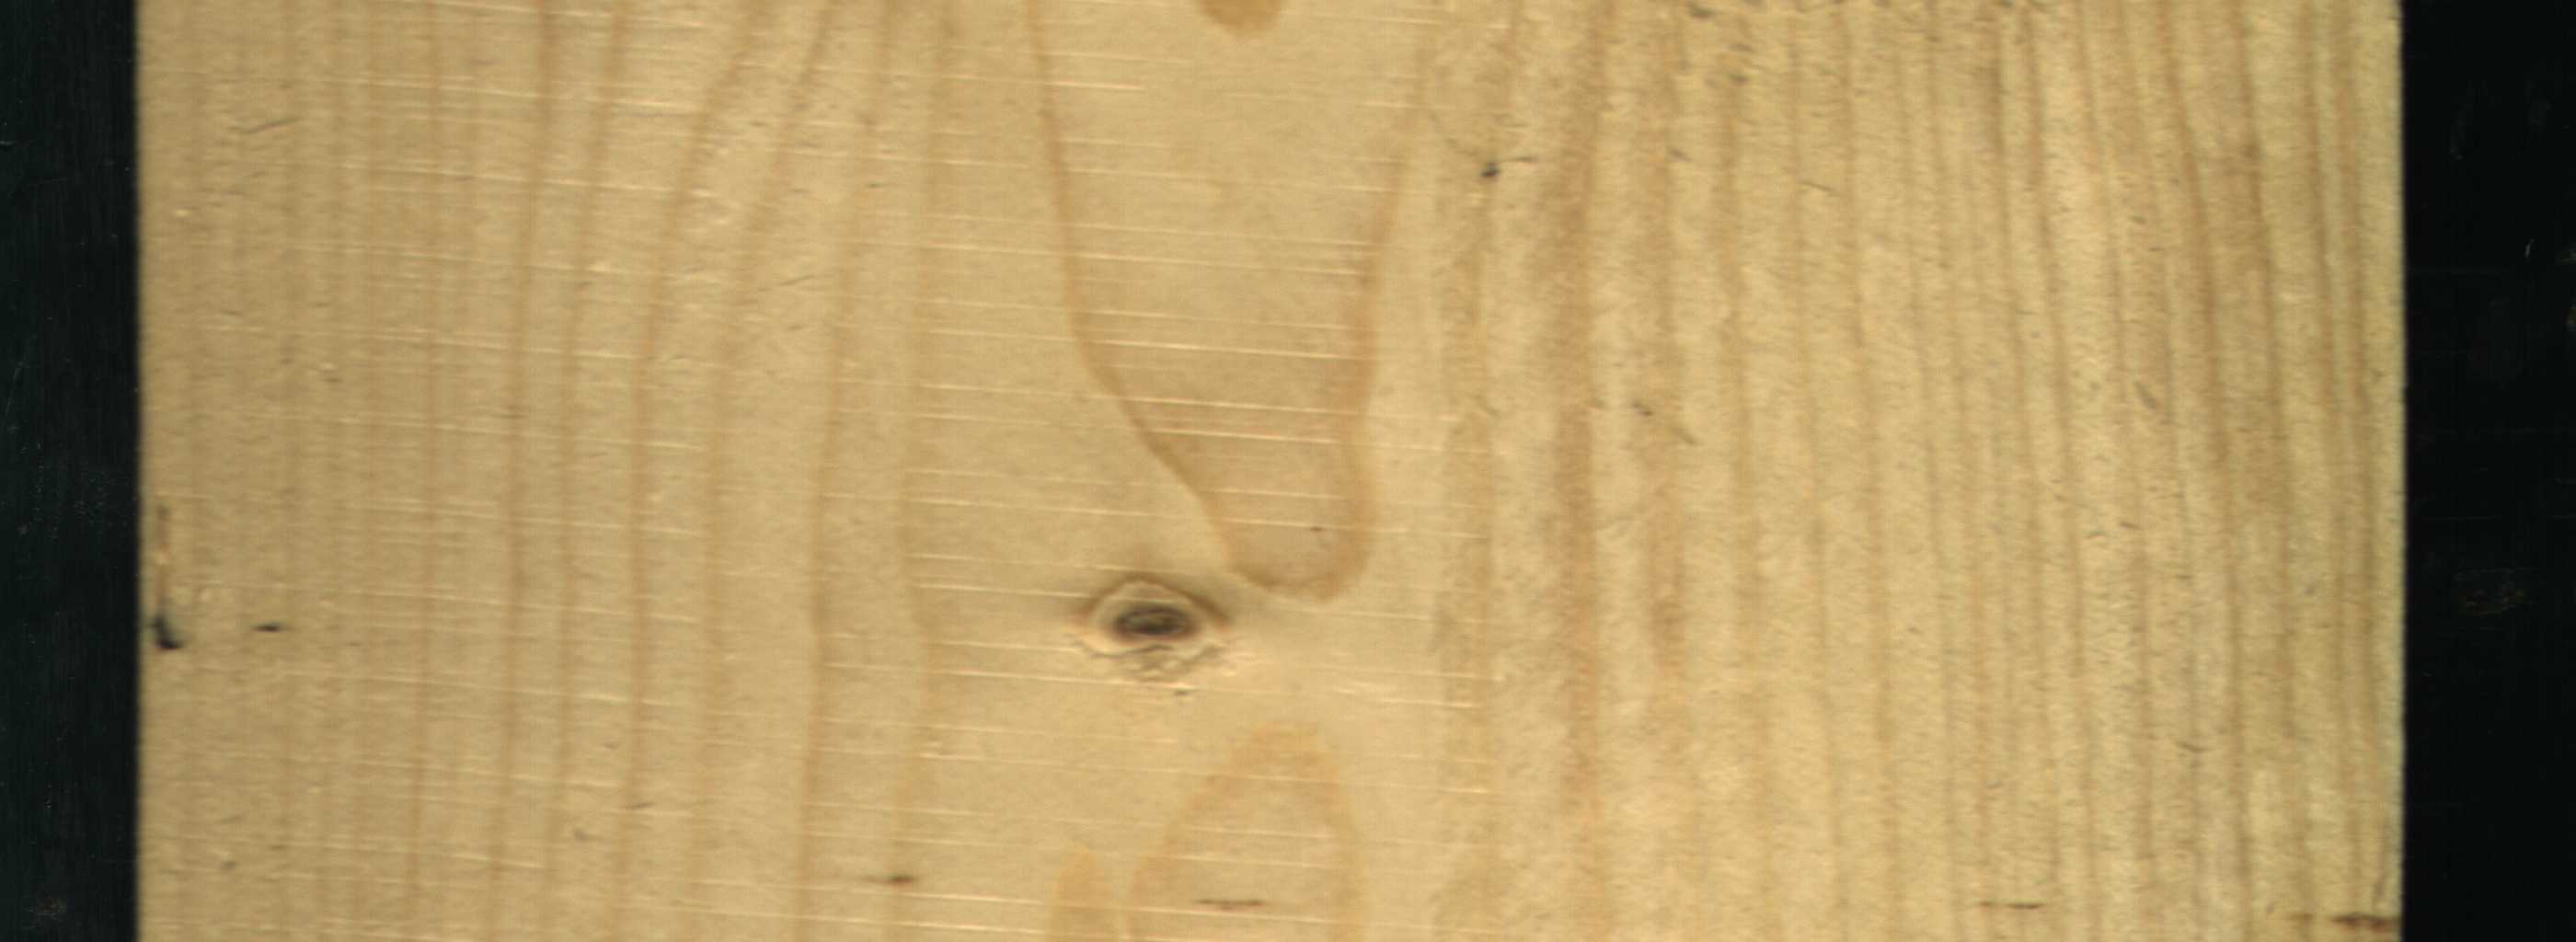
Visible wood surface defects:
Live_Knot